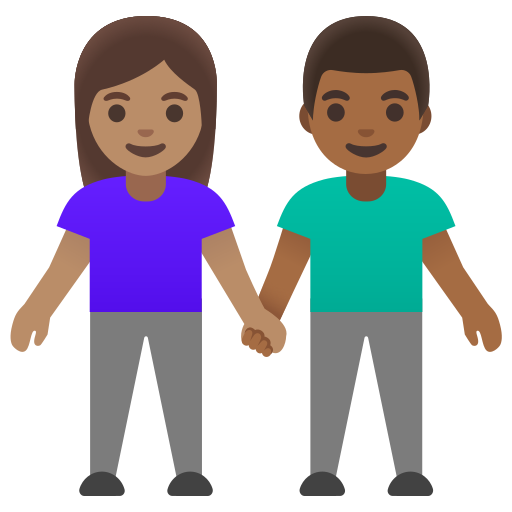
Emoji: 👩🏽‍🤝‍👨🏾